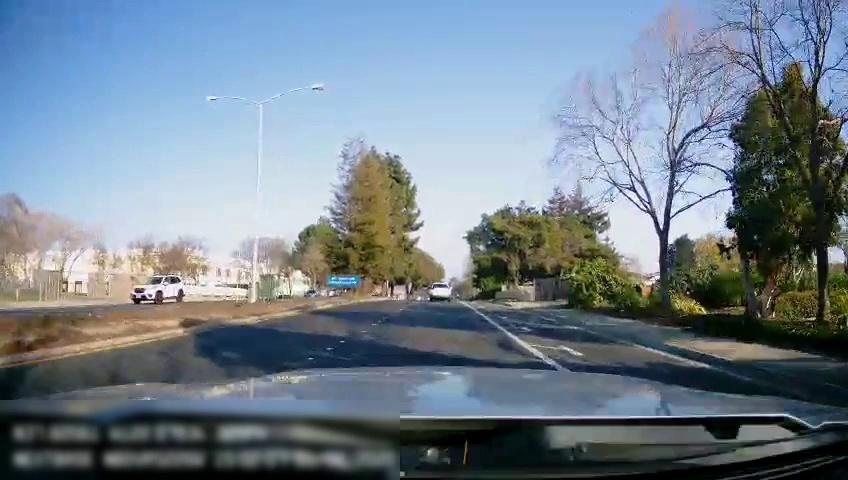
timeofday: Day
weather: Sunny
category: Drivable Space
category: Drivable Space
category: Vehicles | SUV
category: Vehicles | SUV
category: Vehicles | Car
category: Lanes | Current Lane
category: Lanes | Current Lane
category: Lanes | Alternate Lane
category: Traffic | Signs